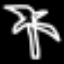
Label: palm tree